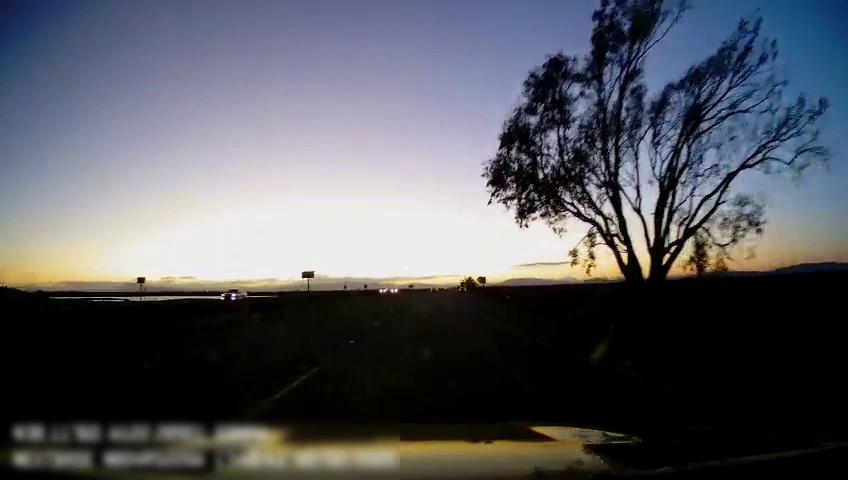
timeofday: Dusk/Dawn/Twilight
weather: Sunny
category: Drivable Space
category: Vehicles | Car
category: Lanes | Current Lane
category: Lanes | Alternate Lane